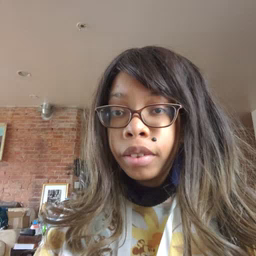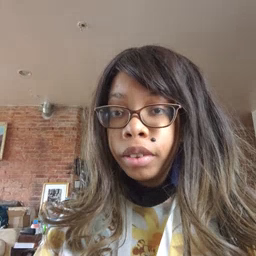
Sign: who